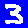
Digit: 3